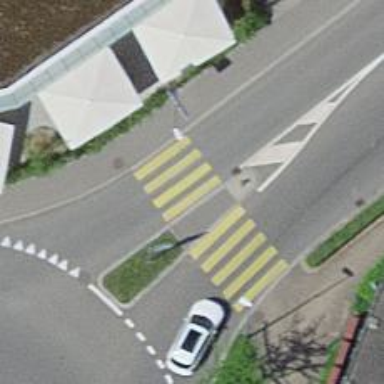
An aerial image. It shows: Uncontrolled zebra crossing with marked island on the road.